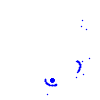
Particle: electron